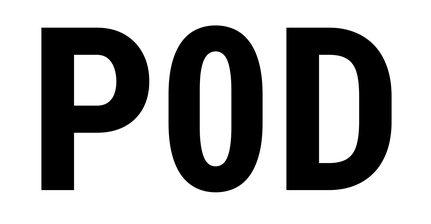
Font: Roboto_Condensed_Bold